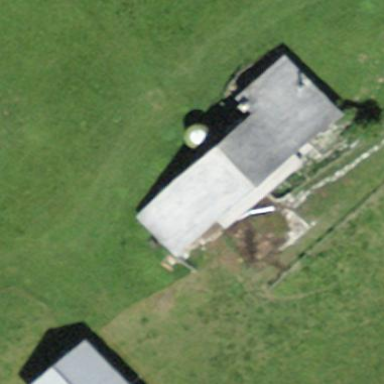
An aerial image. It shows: Farm building.